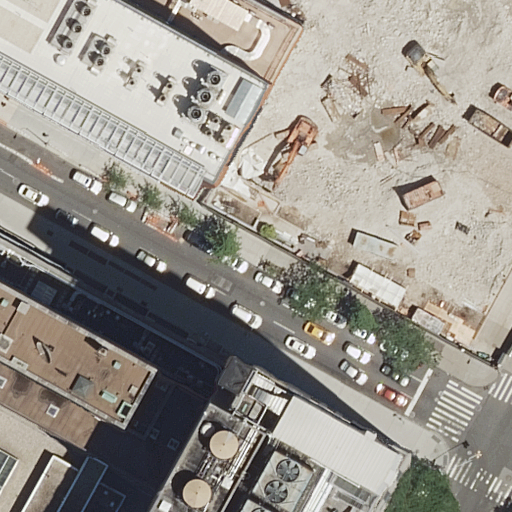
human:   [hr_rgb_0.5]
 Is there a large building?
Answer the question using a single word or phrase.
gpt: yes

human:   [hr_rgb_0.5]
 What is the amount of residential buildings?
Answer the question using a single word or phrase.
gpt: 1

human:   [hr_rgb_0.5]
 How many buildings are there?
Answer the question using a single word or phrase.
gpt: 2

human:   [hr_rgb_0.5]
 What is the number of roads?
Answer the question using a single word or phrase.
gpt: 2

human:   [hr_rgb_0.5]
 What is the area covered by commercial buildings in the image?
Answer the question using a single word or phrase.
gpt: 0m2

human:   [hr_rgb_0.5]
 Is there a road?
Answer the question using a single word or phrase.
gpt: yes

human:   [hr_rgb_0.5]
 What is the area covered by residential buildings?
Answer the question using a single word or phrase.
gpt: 608m2

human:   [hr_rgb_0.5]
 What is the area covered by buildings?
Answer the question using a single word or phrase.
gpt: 2670m2

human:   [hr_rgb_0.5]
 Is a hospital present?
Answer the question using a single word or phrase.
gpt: yes

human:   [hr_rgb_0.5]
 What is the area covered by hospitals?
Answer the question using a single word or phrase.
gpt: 3868m2

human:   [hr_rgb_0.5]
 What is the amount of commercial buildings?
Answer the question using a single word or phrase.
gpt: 0

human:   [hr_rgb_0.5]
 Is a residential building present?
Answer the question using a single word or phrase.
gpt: yes

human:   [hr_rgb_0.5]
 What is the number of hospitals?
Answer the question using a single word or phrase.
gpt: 1

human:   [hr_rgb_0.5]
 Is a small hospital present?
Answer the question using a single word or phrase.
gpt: no

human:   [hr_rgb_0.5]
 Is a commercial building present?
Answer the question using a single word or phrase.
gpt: no

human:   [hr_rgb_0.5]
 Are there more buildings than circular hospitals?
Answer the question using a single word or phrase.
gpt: yes

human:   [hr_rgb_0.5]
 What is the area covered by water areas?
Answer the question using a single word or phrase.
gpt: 0m2

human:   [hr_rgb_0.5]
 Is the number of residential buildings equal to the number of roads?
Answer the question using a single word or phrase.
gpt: no

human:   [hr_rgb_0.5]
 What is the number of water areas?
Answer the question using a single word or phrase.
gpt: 0

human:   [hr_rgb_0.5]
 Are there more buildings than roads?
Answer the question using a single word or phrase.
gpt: no

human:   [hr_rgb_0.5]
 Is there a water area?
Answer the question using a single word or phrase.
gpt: no

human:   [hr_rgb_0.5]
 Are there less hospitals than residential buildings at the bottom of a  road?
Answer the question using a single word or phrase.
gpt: no

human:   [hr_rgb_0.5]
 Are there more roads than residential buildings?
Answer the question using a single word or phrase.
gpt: yes

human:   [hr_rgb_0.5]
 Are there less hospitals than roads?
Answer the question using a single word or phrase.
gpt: yes

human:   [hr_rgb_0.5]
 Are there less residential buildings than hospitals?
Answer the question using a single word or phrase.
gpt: no

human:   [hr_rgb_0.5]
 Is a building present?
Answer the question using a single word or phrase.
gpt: yes

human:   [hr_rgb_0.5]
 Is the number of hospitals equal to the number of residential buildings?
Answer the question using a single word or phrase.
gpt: yes

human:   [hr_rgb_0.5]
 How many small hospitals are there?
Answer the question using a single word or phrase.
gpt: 0

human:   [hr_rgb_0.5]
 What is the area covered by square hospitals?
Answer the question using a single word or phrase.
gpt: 0m2

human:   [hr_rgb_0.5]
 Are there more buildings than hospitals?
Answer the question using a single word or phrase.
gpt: yes

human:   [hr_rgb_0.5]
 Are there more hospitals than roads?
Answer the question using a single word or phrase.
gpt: no

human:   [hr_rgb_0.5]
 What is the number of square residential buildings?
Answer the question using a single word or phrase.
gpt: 0

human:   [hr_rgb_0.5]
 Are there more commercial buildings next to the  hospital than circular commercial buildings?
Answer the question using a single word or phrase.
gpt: no

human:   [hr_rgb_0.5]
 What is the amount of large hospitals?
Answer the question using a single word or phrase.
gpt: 1

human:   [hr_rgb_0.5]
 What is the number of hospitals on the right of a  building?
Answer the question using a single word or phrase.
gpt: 0

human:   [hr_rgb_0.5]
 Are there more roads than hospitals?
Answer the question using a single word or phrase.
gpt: yes

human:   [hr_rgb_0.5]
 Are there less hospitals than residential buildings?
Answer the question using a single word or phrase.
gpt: no

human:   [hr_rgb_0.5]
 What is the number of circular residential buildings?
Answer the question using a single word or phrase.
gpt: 0

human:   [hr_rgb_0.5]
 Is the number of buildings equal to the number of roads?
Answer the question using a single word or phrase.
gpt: yes

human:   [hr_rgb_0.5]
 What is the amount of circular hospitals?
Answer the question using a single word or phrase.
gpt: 0

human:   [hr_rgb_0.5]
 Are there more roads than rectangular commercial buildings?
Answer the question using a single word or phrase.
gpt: yes

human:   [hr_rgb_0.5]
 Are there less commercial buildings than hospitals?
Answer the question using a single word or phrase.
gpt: yes

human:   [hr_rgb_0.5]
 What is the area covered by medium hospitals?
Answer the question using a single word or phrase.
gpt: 0m2

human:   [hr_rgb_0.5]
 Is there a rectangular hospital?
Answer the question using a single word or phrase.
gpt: yes

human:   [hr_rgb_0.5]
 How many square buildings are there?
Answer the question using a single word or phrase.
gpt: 0

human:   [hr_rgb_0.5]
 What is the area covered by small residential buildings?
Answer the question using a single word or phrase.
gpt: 0m2

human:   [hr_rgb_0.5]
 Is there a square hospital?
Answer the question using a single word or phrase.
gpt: no

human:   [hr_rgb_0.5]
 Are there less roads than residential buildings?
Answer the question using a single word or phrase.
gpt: no

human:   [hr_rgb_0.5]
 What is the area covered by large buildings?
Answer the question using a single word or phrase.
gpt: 2670m2

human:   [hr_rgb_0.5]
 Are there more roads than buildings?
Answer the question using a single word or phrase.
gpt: no

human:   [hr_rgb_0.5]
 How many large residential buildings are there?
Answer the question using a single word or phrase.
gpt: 1

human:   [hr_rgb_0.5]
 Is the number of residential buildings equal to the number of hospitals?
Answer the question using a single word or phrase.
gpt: yes

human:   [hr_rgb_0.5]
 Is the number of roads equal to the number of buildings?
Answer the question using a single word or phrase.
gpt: yes

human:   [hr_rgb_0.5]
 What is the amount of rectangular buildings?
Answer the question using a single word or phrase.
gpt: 1

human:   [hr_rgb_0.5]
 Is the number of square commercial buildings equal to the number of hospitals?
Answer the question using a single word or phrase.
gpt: no

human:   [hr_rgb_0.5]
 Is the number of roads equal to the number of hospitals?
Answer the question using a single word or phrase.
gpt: no

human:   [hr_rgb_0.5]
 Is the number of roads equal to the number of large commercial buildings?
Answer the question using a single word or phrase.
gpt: no

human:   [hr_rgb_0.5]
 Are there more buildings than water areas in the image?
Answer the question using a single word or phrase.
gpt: yes

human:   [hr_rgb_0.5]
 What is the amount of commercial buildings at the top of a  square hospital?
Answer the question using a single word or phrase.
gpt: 0

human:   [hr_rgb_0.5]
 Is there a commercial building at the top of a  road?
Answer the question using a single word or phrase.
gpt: no

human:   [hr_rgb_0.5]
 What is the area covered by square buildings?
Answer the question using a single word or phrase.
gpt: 0m2

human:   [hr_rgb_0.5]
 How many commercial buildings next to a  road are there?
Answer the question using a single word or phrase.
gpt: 0

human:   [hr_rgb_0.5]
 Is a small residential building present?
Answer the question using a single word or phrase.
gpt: no

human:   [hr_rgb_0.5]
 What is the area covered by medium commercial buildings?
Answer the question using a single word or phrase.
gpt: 0m2